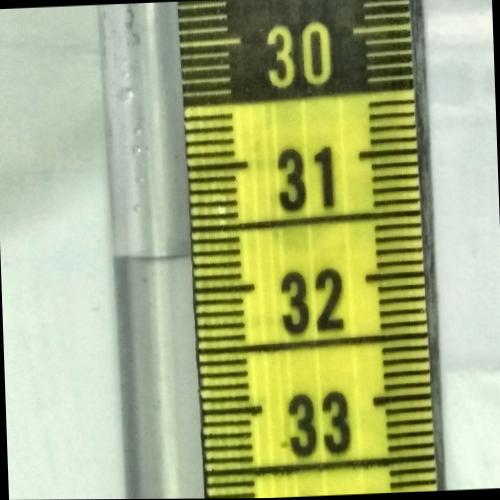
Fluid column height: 31.7 cm